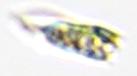
Label: Tintinnid